Question: After two hours of googling (<URL>, I thought I had finally learnt the theory of turning 3D coordinates to 2D coordinates. But it isn't working. The idea is to translate the 3D coordinates of a ship to 2D coordinates on the screen to render the username of the player controlling that ship.
However, the text is rendering in the wrong location:

The text is "Test || 2DXCoordinate || 2DZCoordinate".
Here is my 'getScreenCoords()' - Which converts the 3D coordinates to 2D.
'''
public static int[] getScreenCoords(double x, double y, double z) {
FloatBuffer screenCoords = BufferUtils.createFloatBuffer(4);
IntBuffer viewport = BufferUtils.createIntBuffer(16);
FloatBuffer modelView = BufferUtils.createFloatBuffer(16);
FloatBuffer projection = BufferUtils.createFloatBuffer(16);
GL11.glGetFloat(GL11.GL_MODELVIEW_MATRIX, modelView);
GL11.glGetFloat(GL11.GL_PROJECTION_MATRIX, projection);
GL11.glGetInteger(GL11.GL_VIEWPORT, viewport);
boolean result = GLU.gluProject((float) x, (float) y, (float) z, modelView, projection, viewport, screenCoords);
if (result) {
return new int[] { (int) screenCoords.get(0), (int) screenCoords.get(1) };
}
return null;
}
'''
screenCoords.get(0) is returning a perfect X coordinate. However, screenCoords.get(1) is going higher or lower depending on how far away I am from the ship. After many hours of debugging, I have narrowed it down to this line being incorrect:
'''
GLU.gluProject((float) x, (float) y, (float) z, modelView, projection, viewport, screenCoords);
'''
However, I have no idea what is wrong. The X coordinate of the ship is fine.... Why not the Y?
According to BDL's answer, I am supplying the "wrong matrix" to gluProject(). But I don't see how that is possible, since I call the method right after I render my ship (Which is obviously in whatever matrix draws the ship).
I just can't fathom what is wrong.
Note: BDL's answer is perfectly adequate except that it does not explain why the Y coordinates are incorrect.
Note: This question used to be much longer and much more vague. I have posted my narrowed-down question above after hours of debugging.
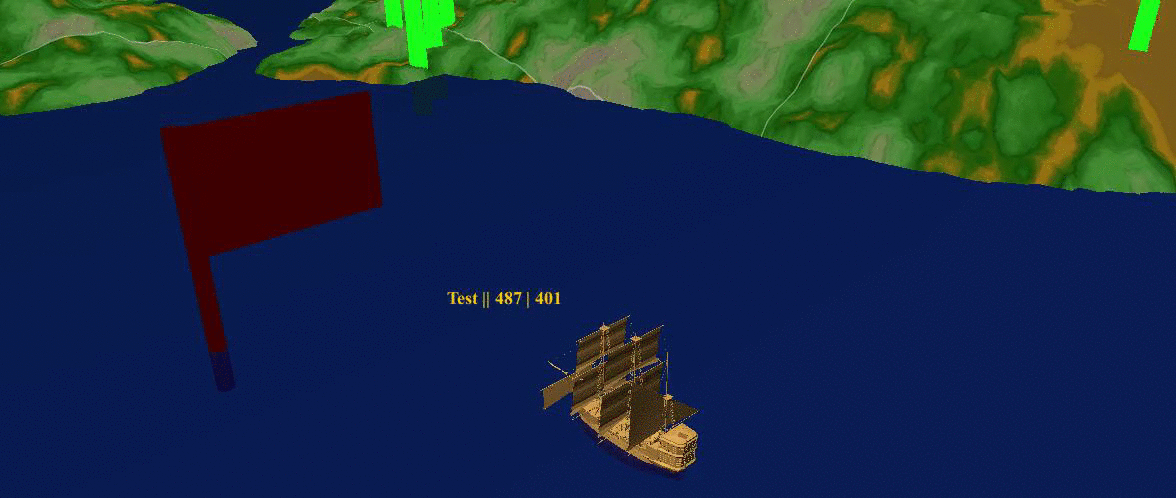
Answer: You have to use the same projection matrix in gluProject that you use for rendering your ship. In your case the ship is rendered using a perspective projection, but when you call gluProject a orthographic projection is used.
In most cases geometry of a model in your scene (e.g. the ship) is given in a . This is the space where your vertex coordinates exist. When now placing the model in your scene we apply the model-matrix to each vertex to get the coordinates the ship has in the scene. This coordinate system is called . When viewing the scene from a given viewpoint and a viewing direction, again a transformation is needed that transforms the scene such that the viewpoint is located in the origin (0,0,0) and view-direction is along the negativ z-axis. This is the . The last step is to transform view-coordinates into ndc, which is done via a projection matrix.
In total we get the transformation of a vertex to the screen as:
'''
v_screen = Projection * View * Model * v_model
'''
In ancient OpenGL (as you use it) View and Model are stored together in the ModelView matrix.
(I skipped here some problems as perspective divide, but it should be sufficient to understand the problem.)
You already have a position in world space (x,y,z) of your ship. Thus the transformation with Model has already happend. What is left is
'''
v_screen = Projection * View * v_worldspace
'''
For this we see, that in our case the ModelView matrix that gets entered to gluProject has to be exactly the View matrix.
I can't tell you where you get the view matrix in your code, since I don't know this part of your code.